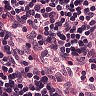
Metastatic tissue present: no